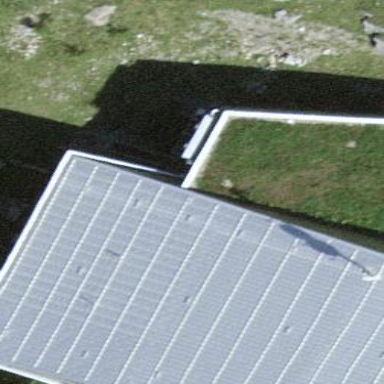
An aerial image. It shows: View of roof of building.